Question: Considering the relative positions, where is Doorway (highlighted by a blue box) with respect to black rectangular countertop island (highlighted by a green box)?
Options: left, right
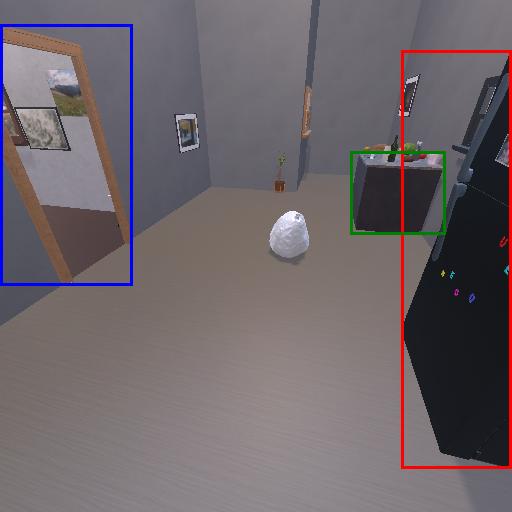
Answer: left